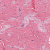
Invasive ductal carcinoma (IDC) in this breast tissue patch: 0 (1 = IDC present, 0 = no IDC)